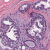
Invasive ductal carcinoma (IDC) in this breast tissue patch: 0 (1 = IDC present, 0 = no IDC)